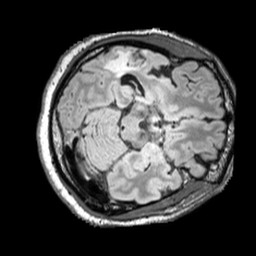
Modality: FLAIR
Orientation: axial
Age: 54
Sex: female
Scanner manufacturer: siemens
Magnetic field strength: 3 T
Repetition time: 5 s
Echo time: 0.387 s